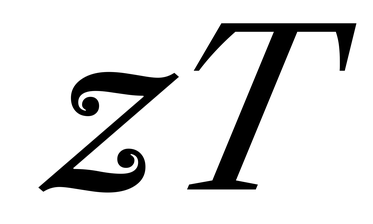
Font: LibreCaslonText-Italic_Italic